Milling tool wear sample.
Tool blade image: 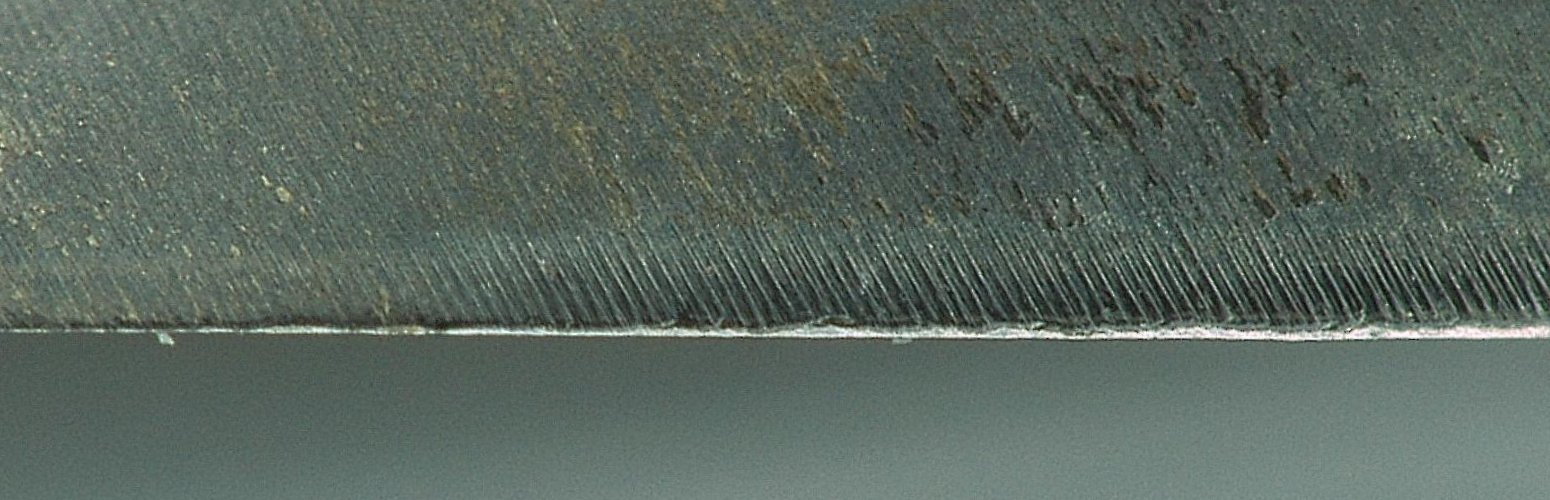
Chip image: 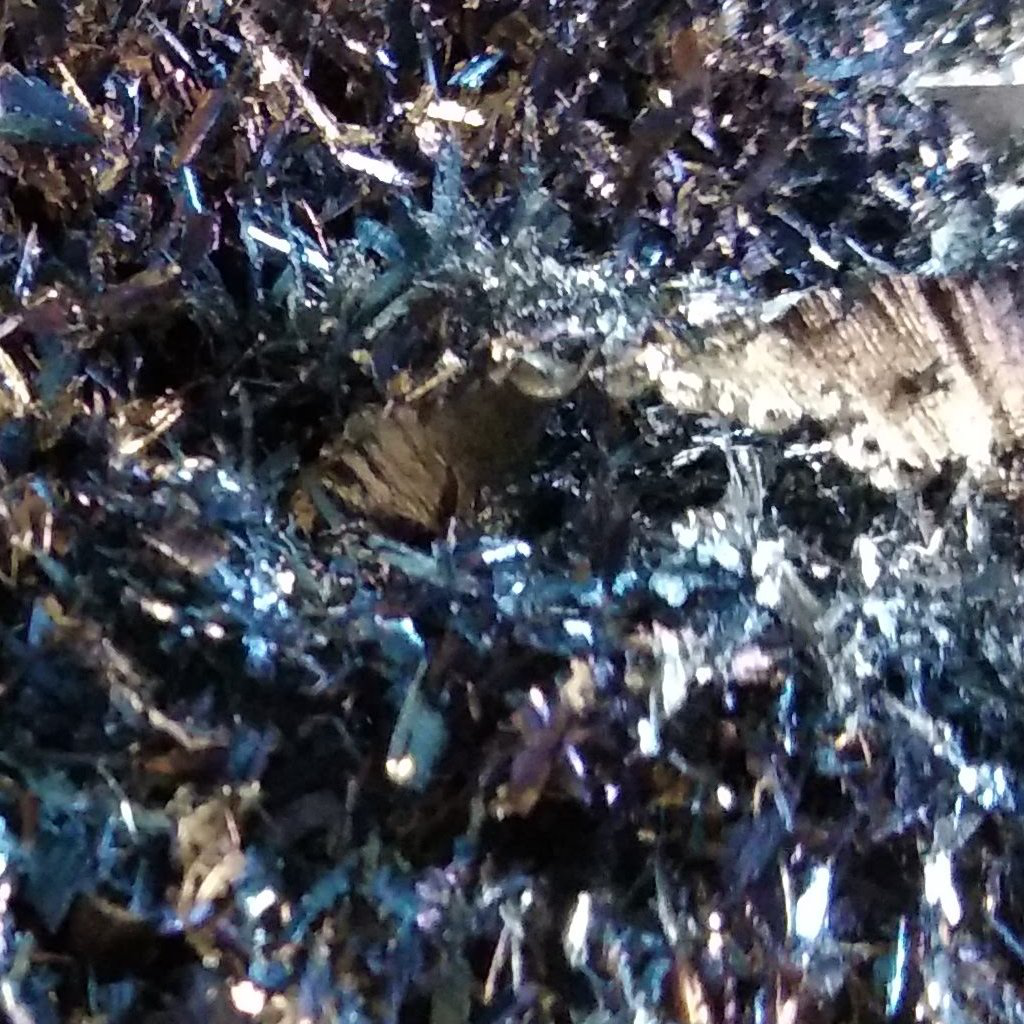
Workpiece image: 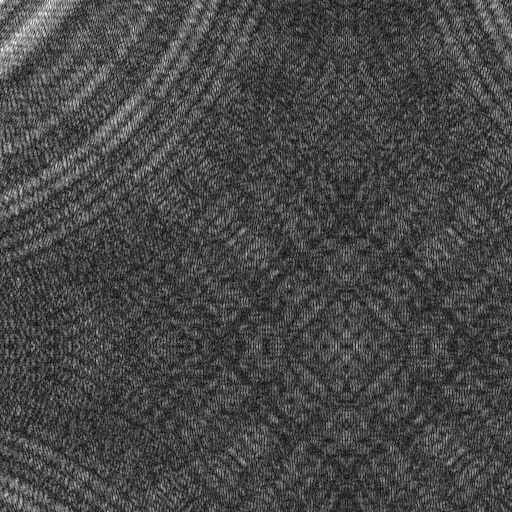
Tool wear state: sharp
Gaps: 0
Flank wear: 37.52
Overhang: 19.08
Force-signal Mel-spectrograms (X, Y, Z axes): 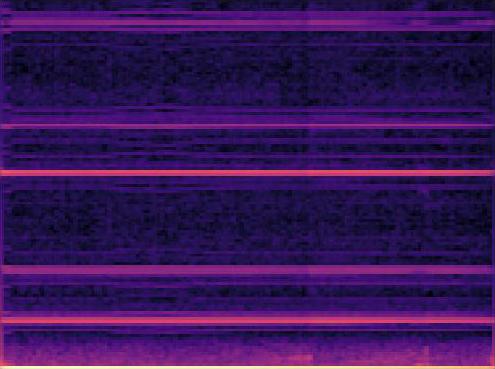 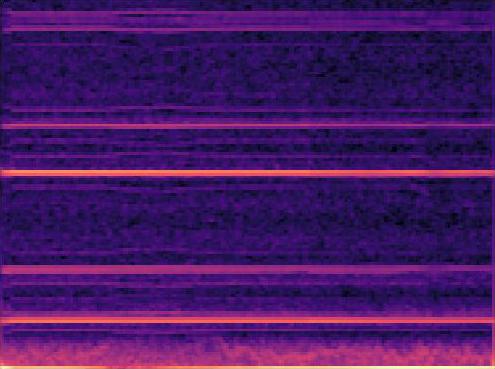 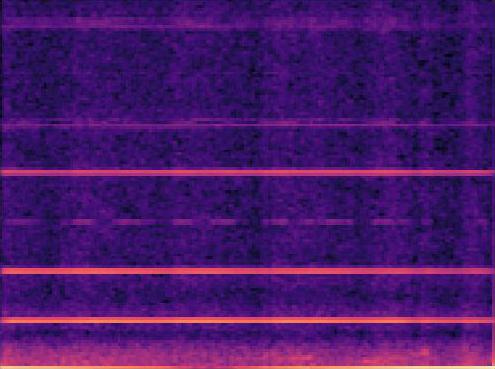
Force-signal scalograms (X, Y, Z axes): 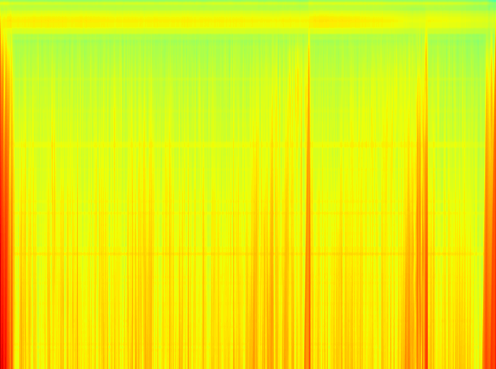 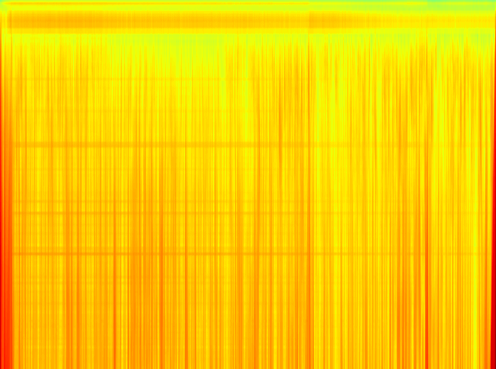 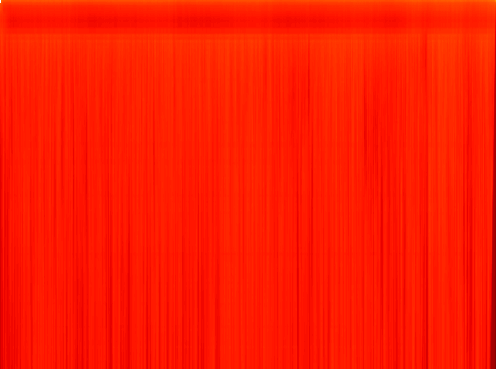
Force phase: initial_break_in_wear